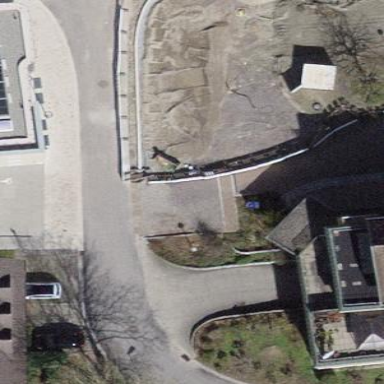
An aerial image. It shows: Street-side parking area with paving stones.